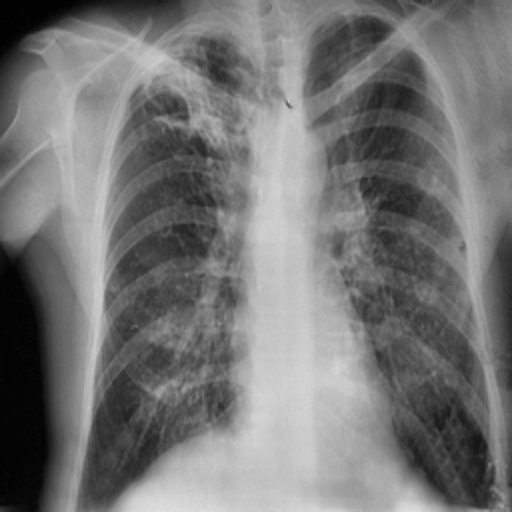
Finding: TUBERCULOSIS